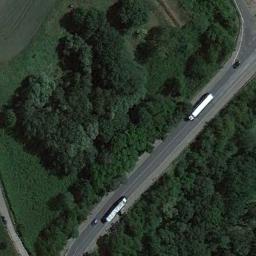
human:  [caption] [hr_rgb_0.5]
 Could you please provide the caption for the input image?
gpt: The freeway goes through the grass with some trees .

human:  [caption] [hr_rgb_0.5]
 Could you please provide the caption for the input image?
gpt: There was only one car on the motorway .

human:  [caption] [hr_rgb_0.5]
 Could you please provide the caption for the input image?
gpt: There are large green forests around the freeway and there are several cars on the freeway .

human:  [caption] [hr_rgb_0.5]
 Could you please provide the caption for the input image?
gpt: A straight freeway goes through the forest with many dark green trees and some cars are driving on the freeway .

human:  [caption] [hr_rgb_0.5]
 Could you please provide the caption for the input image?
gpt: There are many green trees beside the freeway with two white trucks .